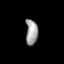
Tissue: lung
Cell type: Epithelial cells
Senescence score: 0.1479
Nuclear area (px): 302
Mean DAPI intensity: 160.07